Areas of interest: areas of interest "Nanjing Brain Health Traditional Chinese Medicine Hospital"
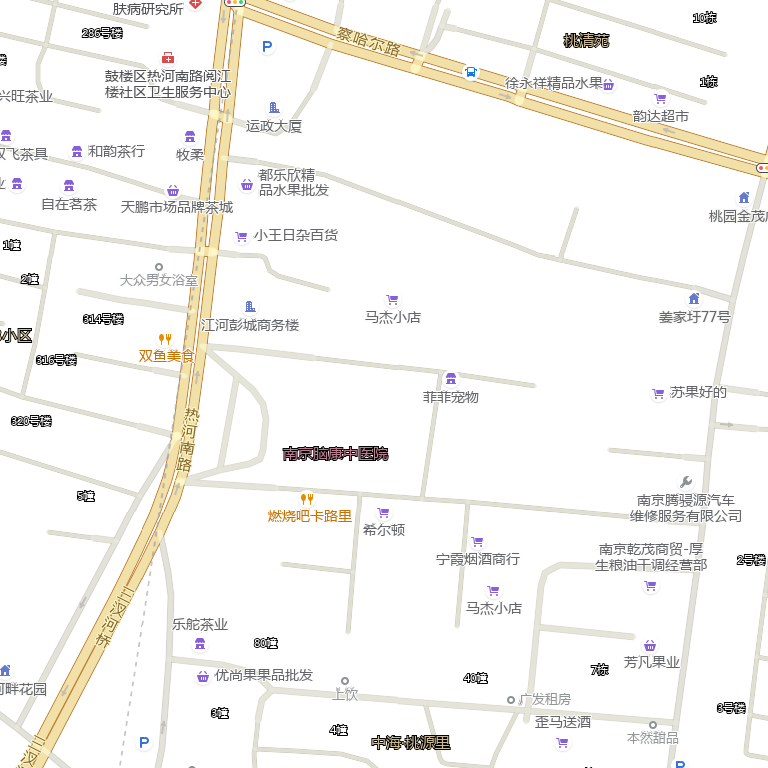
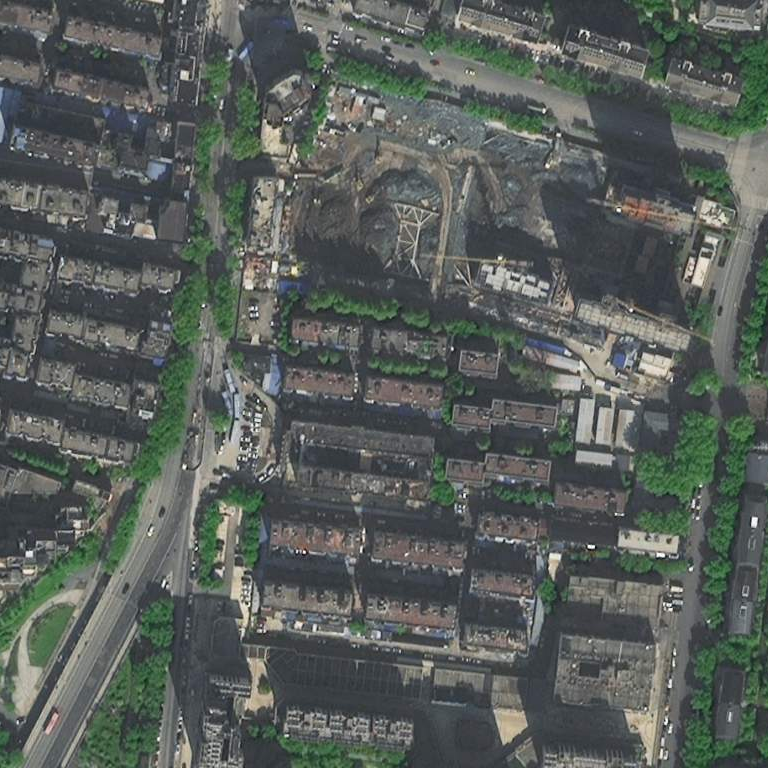